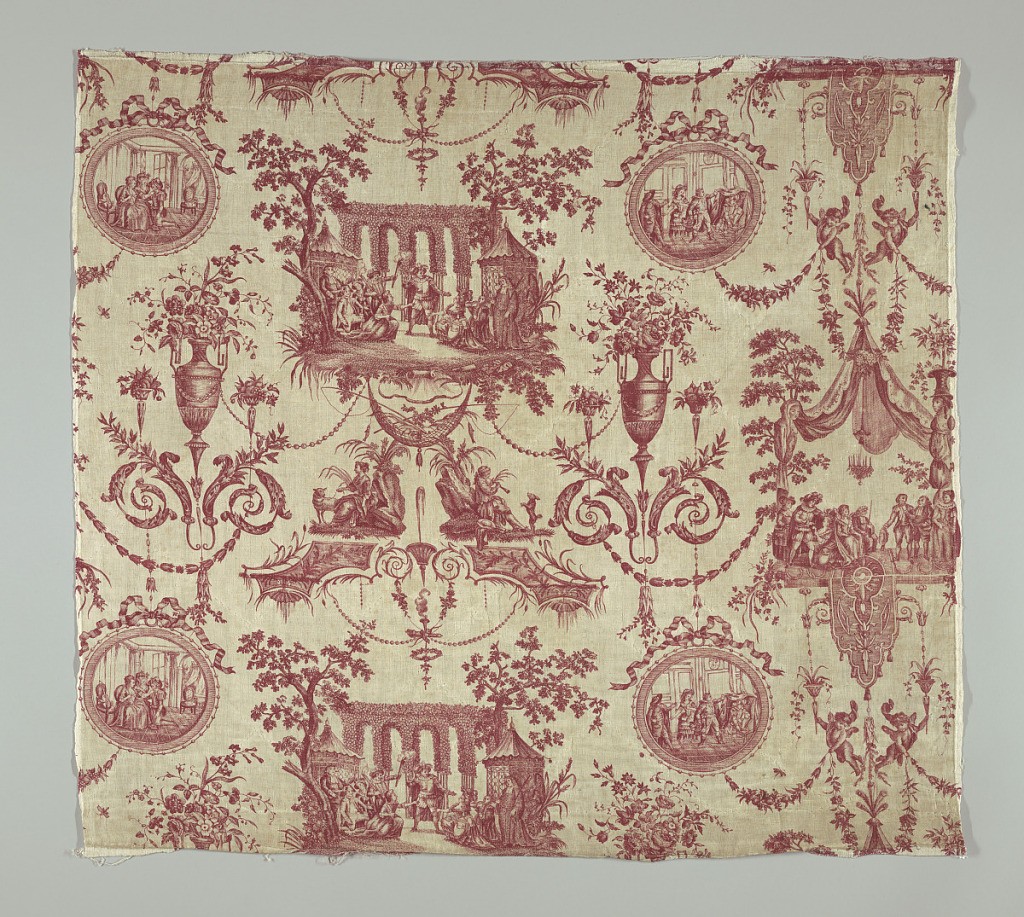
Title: Le Mariage de Figaro
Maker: Oberkampf & Cie., Jouy-en-Josas, France, 1759–1815
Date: ca. 1785
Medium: cotton Technique: printed by engraved plate on plain weave foundation
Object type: Textile
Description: Four scenes, two in the form of medallions, inspired by Beaumarchais' play in red on a white ground.